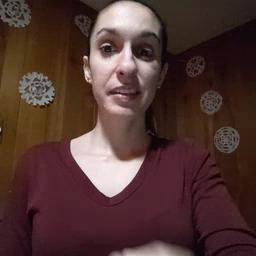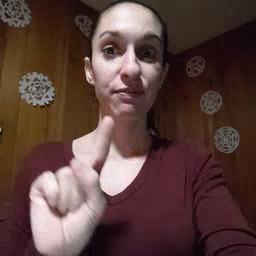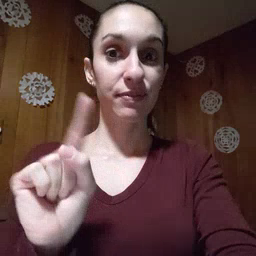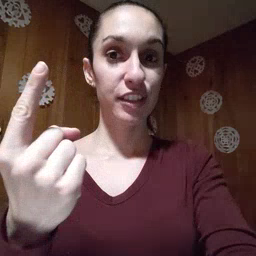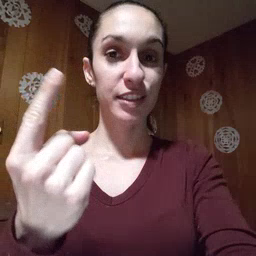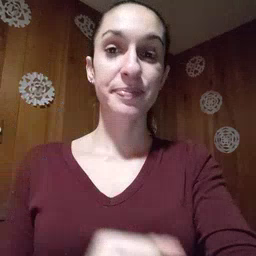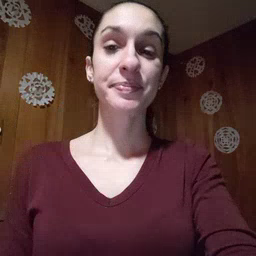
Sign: first